Interaction volume radius: 5 \u00c5
Interaction volume height: 10 \u00c5
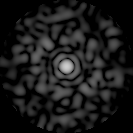
Disorder parameter: 0.8374